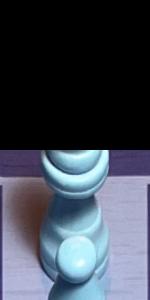
Label: Queen_White